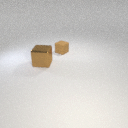
large brown metal cube in front of small brown rubber cube